Question: In '_createElement', I want to ask whether 'data.is' is same to the 'v-bind:is'?
<URL>
Why 'tag = data.is'?
Thanks for every respondent!

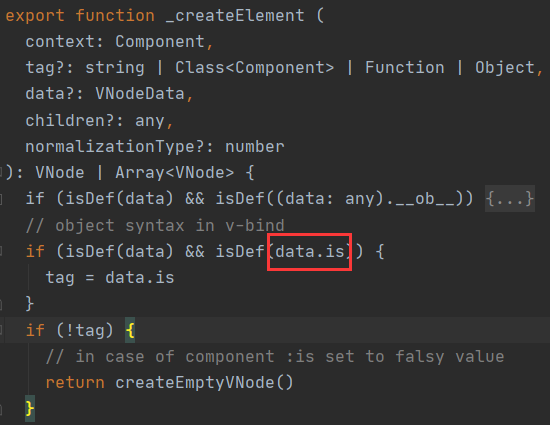
Answer: As the comment in the code suggests, that line is specifically to handle the case where 'is' is included inside an object 'v-bind'. e.g.:
'''
<component v-bind="{ is: 'button' }">Button</component>
'''
You can see this for yourself by setting a breakpoint in your browser on that line. I'm using Webpack and Chrome and the relevant file appears under 'webpack:///./node_modules/vue/dist/vue.esm.js' in the tab. Quick search for '_createElement' and click in the margin to set a breakpoint.
In the example above the 'is' value is intended to be used as the 'tag', whereas 'component' is just a dummy tag that can be discarded.
The syntax above is equivalent to:
'''
<component is="button">Button</component>
'''
or:
'''
<button>Button</button>
'''
However, neither of these two examples will go into the relevant 'if' section. In these other two cases the 'tag' is already resolved correctly prior to this point.